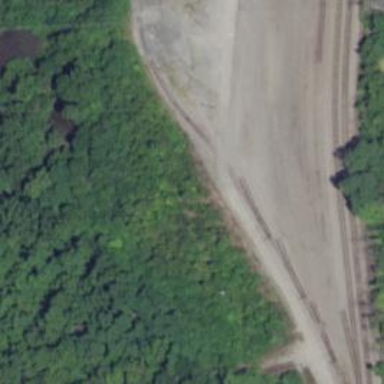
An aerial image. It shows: Abandoned railway yard.